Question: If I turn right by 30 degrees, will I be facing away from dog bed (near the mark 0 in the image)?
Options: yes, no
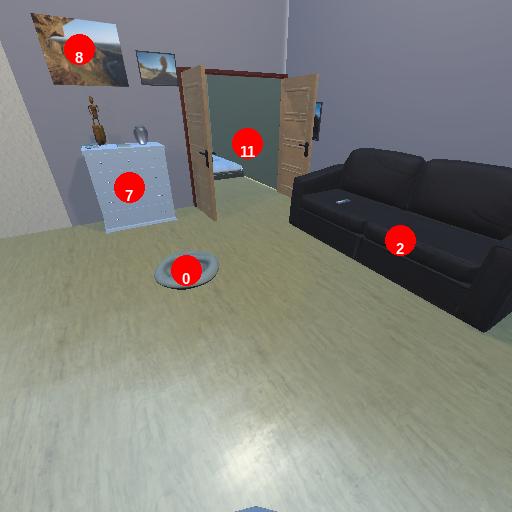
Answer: yes